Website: home-depot
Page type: store-pickup
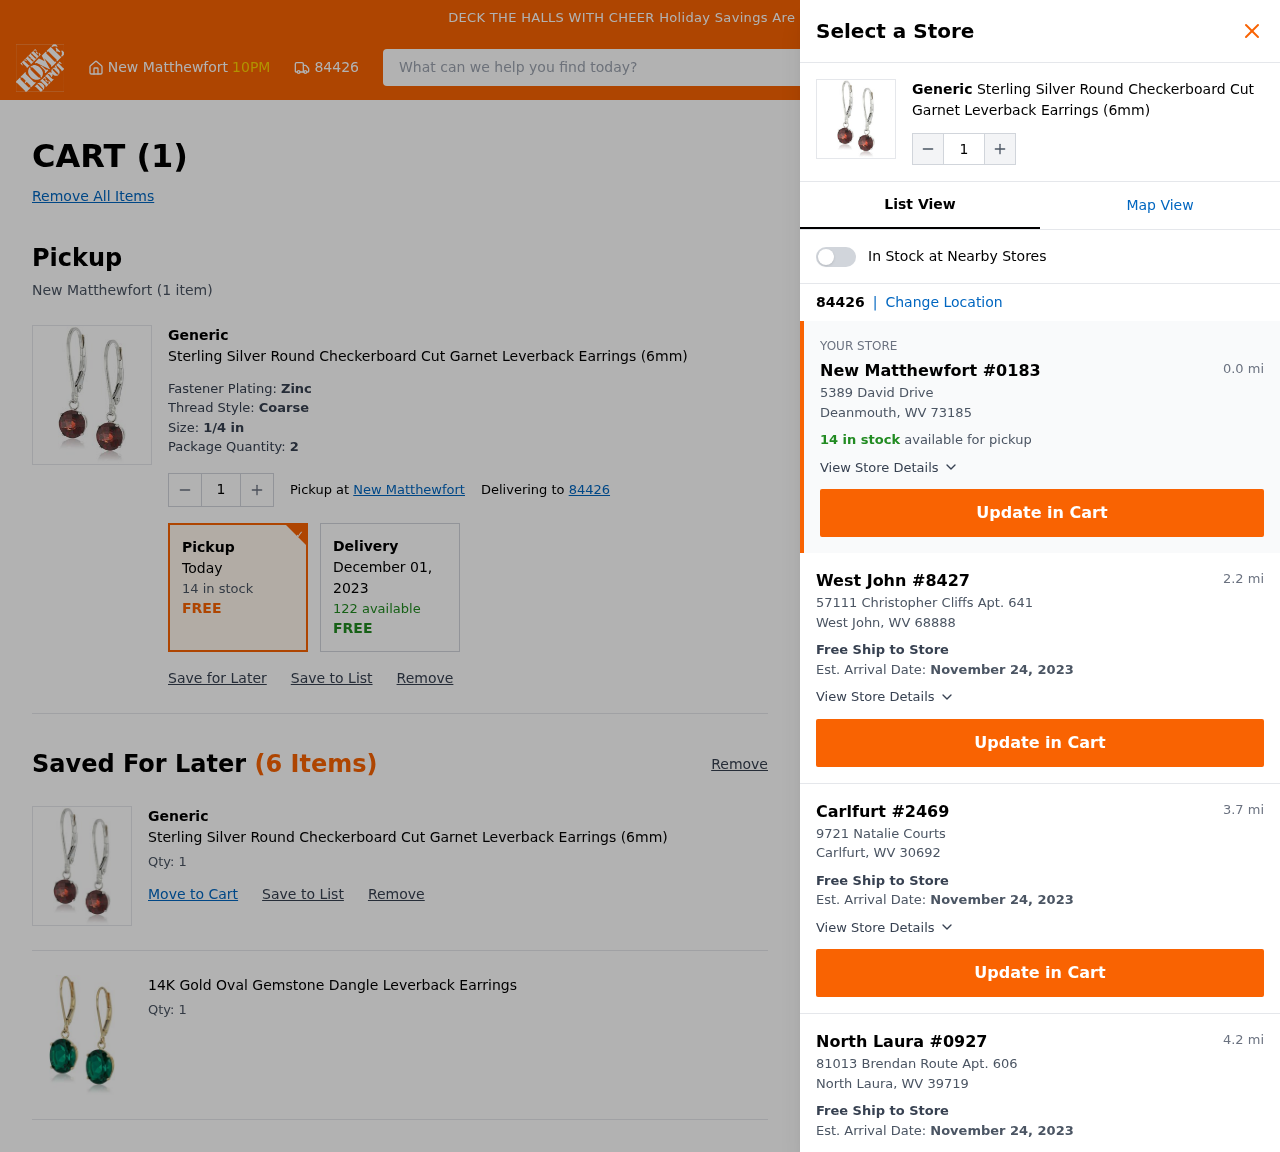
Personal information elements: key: PII_CITY
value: New Matthewfort
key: PII_LOCATION1_CITY_STATE_ZIP
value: Deanmouth, WV 73185
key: PII_LOCATION1_STREET
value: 5389 David Drive
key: PII_LOCATION2_CITY
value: West John
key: PII_LOCATION2_CITY_STATE_ZIP
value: West John, WV 68888
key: PII_LOCATION2_STREET
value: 57111 Christopher Cliffs Apt. 641
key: PII_LOCATION3_CITY
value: Carlfurt
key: PII_LOCATION3_CITY_STATE_ZIP
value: Carlfurt, WV 30692
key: PII_LOCATION3_STREET
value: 9721 Natalie Courts
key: PII_LOCATION4_CITY
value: North Laura
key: PII_LOCATION4_CITY_STATE_ZIP
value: North Laura, WV 39719
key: PII_LOCATION4_STREET
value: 81013 Brendan Route Apt. 606
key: PII_POSTCODE
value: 84426
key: PII_POSTCODE_FULL
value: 84426
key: PII_POSTCODE_NUMERIC
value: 84426
Product elements: key: PRODUCT1_BRAND
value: Generic
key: PRODUCT1_NAME
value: Sterling Silver Round Checkerboard Cut Garnet Leverback Earrings (6mm)
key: PRODUCT2_NAME
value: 14K Gold Oval Gemstone Dangle Leverback Earrings
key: PRODUCT1_BRAND2
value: Generic
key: PRODUCT1_NAME2
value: Sterling Silver Round Checkerboard Cut Garnet Leverback Earrings (6mm)
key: PRODUCT1_BRAND3
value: Generic
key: PRODUCT1_NAME3
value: Sterling Silver Round Checkerboard Cut Garnet Leverback Earrings (6mm)
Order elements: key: ORDER_NUM_ITEMS
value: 1
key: ORDER_NUM_ITEMS2
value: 1
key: ORDER_ITEM_QTY
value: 1
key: ORDER_DATE
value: Today
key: ORDER_DELIVERY_DATE
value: December 01, 2023
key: ORDER_SHIPPING_DATE
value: November 24, 2023
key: ORDER_SHIPPING_DATE2
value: November 24, 2023
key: ORDER_SHIPPING_DATE3
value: November 24, 2023
Search elements: key: HEADER_SEARCH
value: What can we help you find today?
Other elements: key: SAVED_ITEM1_QTY
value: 1
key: SAVED_ITEM2_QTY
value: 1